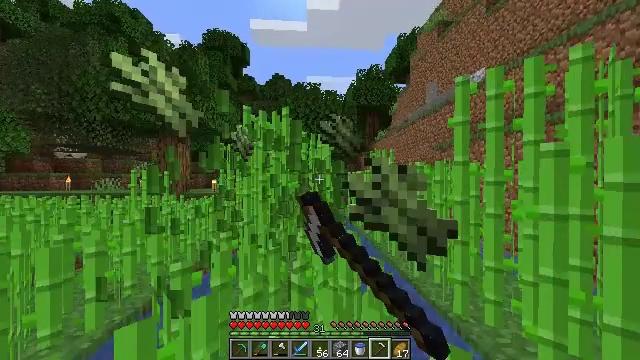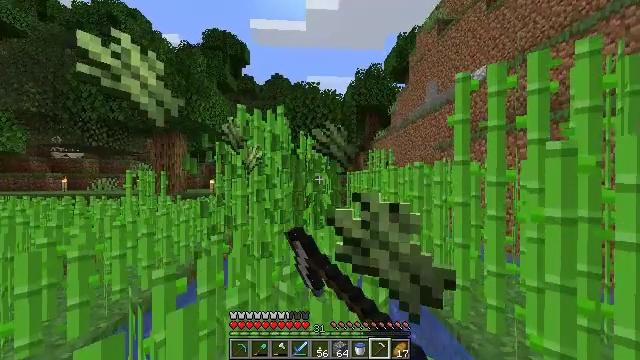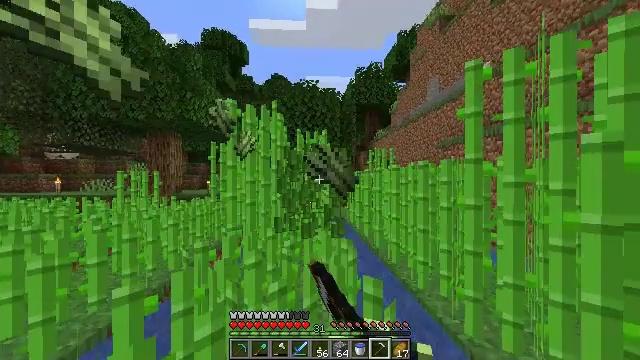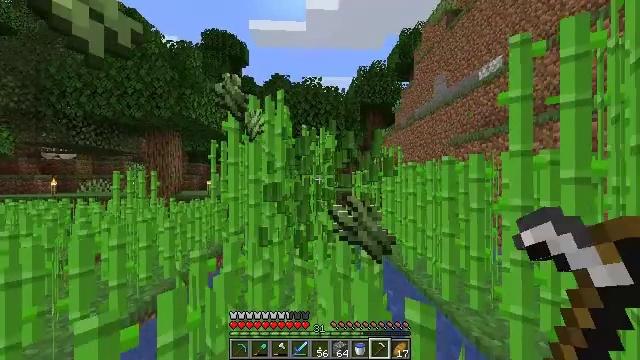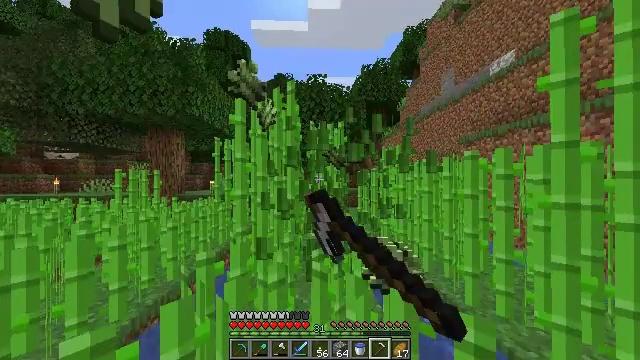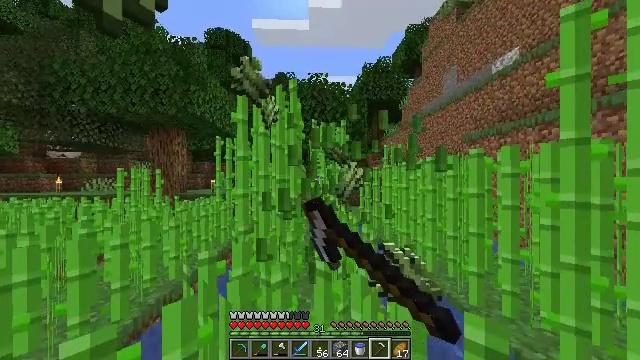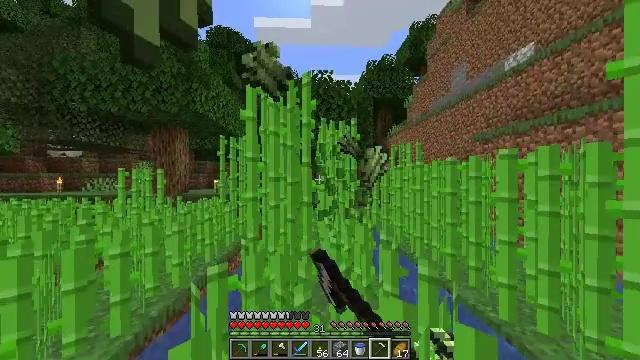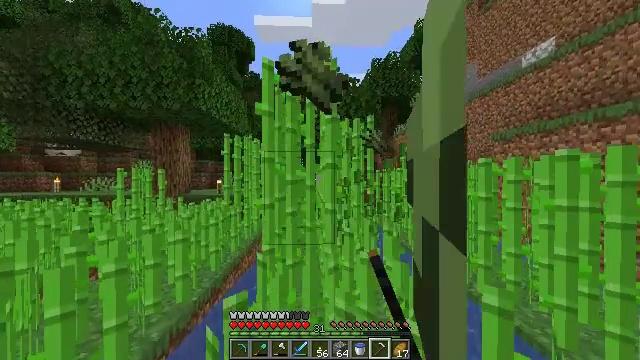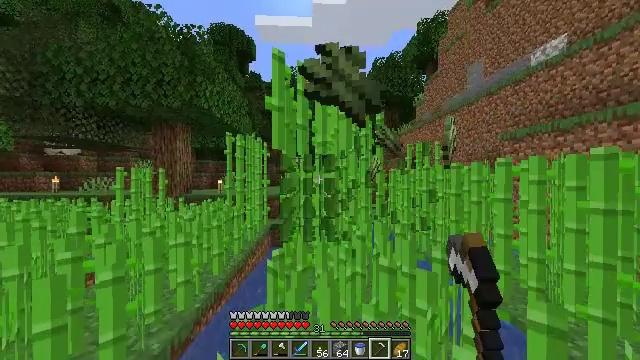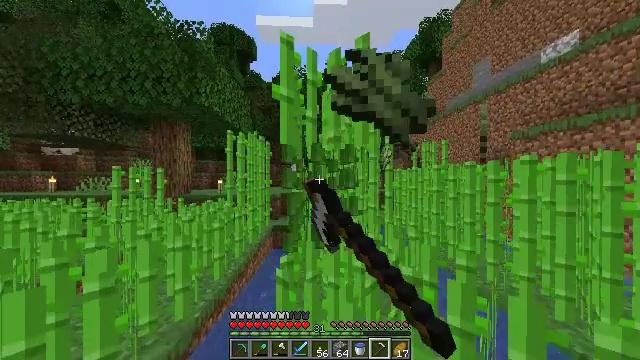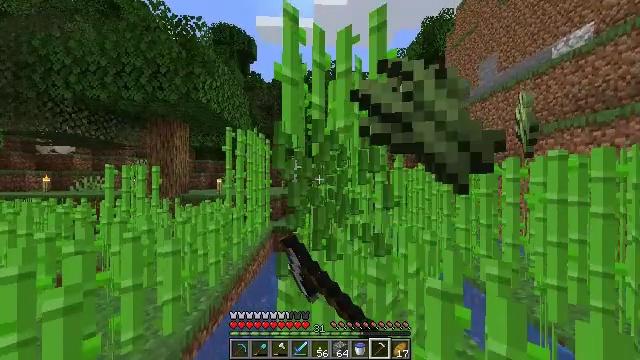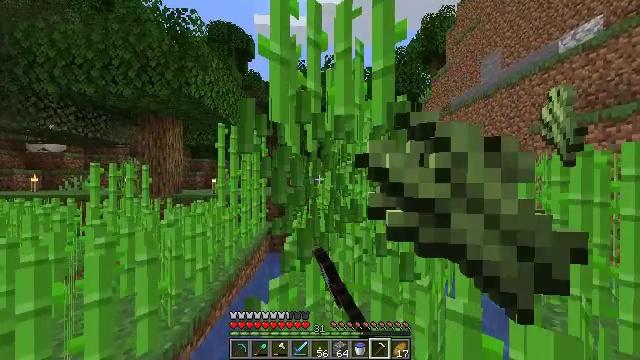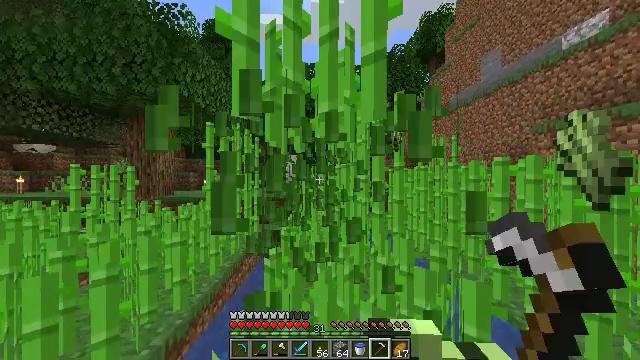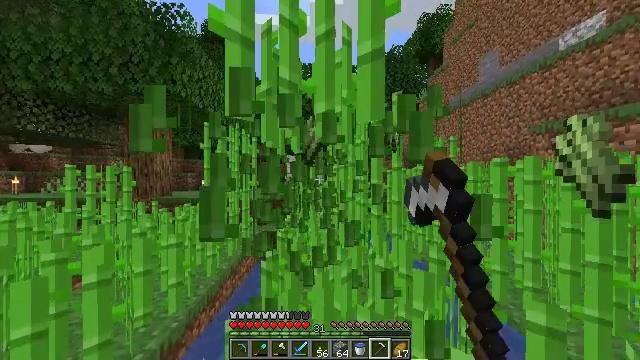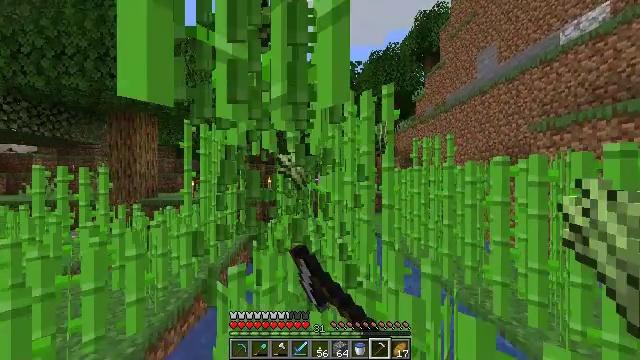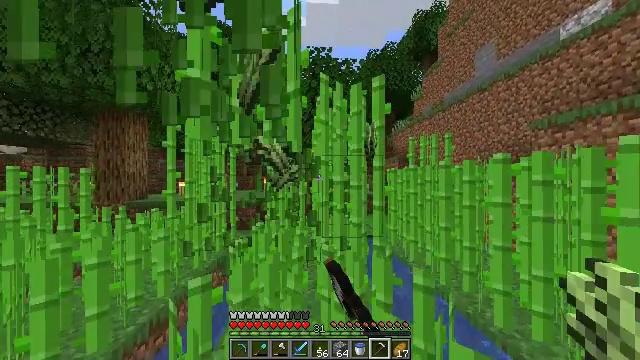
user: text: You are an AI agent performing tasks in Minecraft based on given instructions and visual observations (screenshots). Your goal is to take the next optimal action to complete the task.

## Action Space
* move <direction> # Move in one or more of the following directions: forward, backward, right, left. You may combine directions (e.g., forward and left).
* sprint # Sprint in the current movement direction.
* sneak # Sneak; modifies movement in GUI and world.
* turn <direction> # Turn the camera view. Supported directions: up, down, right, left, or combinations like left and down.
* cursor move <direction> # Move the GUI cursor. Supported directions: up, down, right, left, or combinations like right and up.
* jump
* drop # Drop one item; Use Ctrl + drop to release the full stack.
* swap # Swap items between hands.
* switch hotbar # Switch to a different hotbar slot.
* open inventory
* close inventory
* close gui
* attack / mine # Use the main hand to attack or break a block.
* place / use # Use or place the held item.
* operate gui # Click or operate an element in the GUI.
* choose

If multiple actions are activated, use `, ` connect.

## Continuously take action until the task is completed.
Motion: motion action
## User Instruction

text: Harvest sugar cane from the plant.
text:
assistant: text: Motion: move forward, sprint, attack / mine
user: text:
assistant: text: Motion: move forward and move left, sprint, attack / mine
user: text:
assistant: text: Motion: move forward and move left, sprint, attack / mine
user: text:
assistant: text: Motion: move forward and move left, sprint, attack / mine
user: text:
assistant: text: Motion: move forward and move left, sprint, attack / mine
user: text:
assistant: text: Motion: move forward and move left, sprint, attack / mine
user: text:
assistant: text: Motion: move forward and move left, sprint, attack / mine
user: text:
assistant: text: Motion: move forward and move left, sprint, attack / mine
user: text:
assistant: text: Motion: move forward, sprint, attack / mine
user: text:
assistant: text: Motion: move forward, sprint, attack / mine
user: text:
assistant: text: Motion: move forward and move right, sprint, attack / mine
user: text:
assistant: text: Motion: move forward and move right, sprint, attack / mine
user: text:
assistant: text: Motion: move forward and move right, sprint, attack / mine
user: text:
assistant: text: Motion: move forward and move right, sprint, attack / mine
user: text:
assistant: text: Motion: move forward and move right, sprint, attack / mine
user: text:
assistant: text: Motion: move forward, sprint, attack / mine
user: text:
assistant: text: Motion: move forward, sprint, attack / mine
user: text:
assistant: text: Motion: move forward and move left, sprint, attack / mine
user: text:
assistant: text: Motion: move forward and move left, sprint, attack / mine
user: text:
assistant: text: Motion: move forward and move left, sprint, attack / mine
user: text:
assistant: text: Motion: move forward and move left, sprint, attack / mine
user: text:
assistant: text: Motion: move forward and move left, sprint, attack / mine
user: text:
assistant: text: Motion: move forward and move left, sprint, attack / mine
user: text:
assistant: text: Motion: move forward, sprint, attack / mine
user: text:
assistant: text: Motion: move forward and move right, sprint, attack / mine
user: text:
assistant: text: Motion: move forward and move right, sprint, attack / mine
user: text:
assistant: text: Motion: move forward and move right, sprint, attack / mine
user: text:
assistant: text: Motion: move forward and move right, sprint, attack / mine
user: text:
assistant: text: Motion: move forward and move right, sprint, attack / mine
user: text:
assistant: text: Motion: move forward, sprint, attack / mine